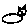
Label: cat